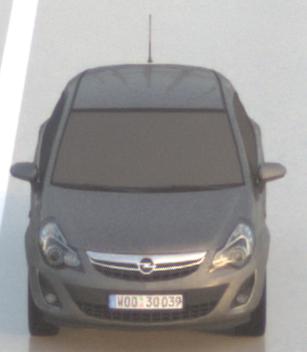
Make: Opel
Model: Corsa 1.2
Detailed model: Corsa (D)
Model produced from: 2011/01
Model produced until: 2014/08
Doors: 3
Color: gray
Road condition: wet road
Daytime: sunrise or sunset
Contrast: low contrast